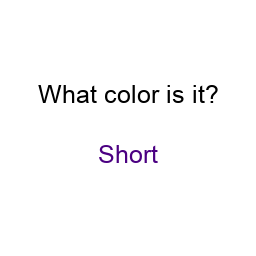
Color: indigo
Background color: white
Question text color: black